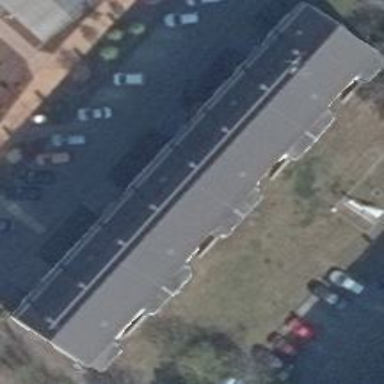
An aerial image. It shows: Residential building with gabled black roof. The overall color of the building is #CCFFCC.